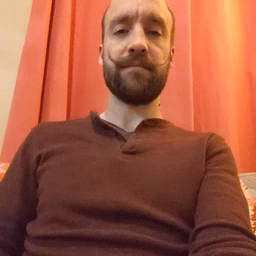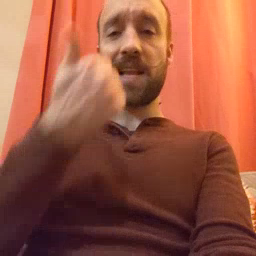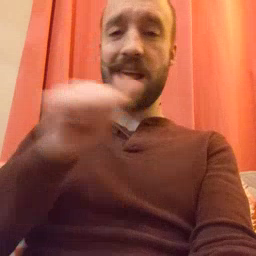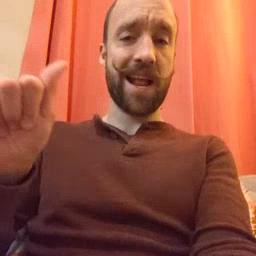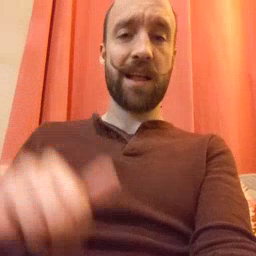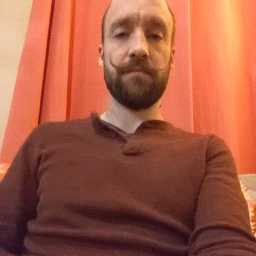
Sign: any